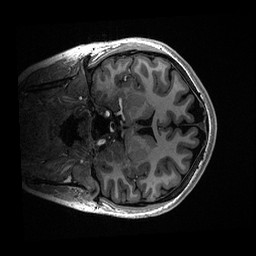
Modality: T1w
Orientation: coronal
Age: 18
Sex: female
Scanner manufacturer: ge
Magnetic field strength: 3 T
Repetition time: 0.006952 s
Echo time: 0.00292 s